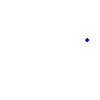
Particle: kaon